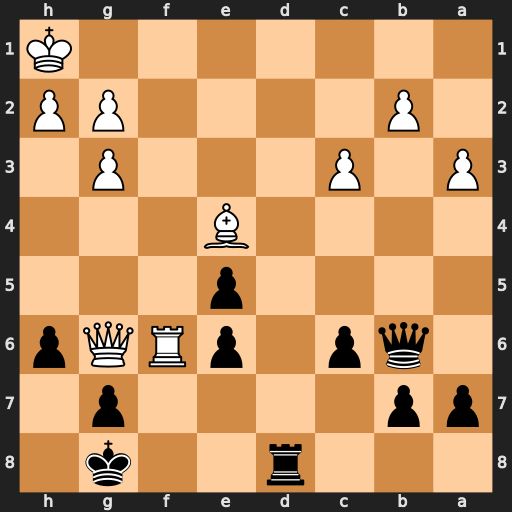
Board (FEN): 3r2k1/pp4p1/1qp1pRQp/4p3/4B3/P1P3P1/1P4PP/7K
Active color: b
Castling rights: -
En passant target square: -
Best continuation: Rd1+ Rf1 Rxf1#